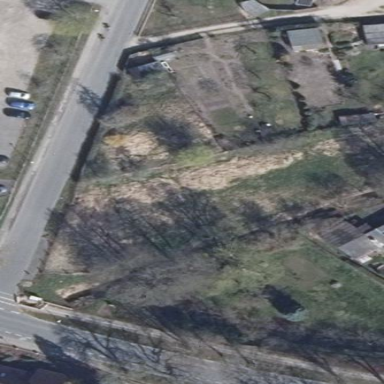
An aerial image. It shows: Allotments area.